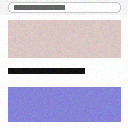
Screen state: on